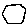
Label: hexagon